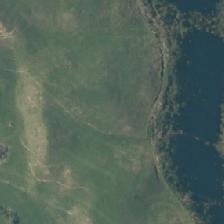
Land cover: high_producing_grassland